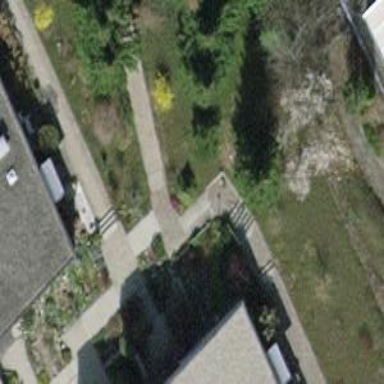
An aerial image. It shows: Road with steps.